Question: I would like to ask if someone knows how to manage the palette indicators in gnuplot, I want it to fit with my colors(12) and not to be added automatically
my code is
'''
set palette model HSV
set palette rgb 3,2,2
set palette maxcolors 12
set view map
set size square
set key off
set title "Neural network output (fitted curve)"
set xlabel "x"
set ylabel "y"
set zlabel "z"
set xrange [ -7.6625930750000002 : 27.166801390000000 ]
set yrange [ 0.35422432799999998 : 30.163194489999999 ]
set zrange [ -55.934824620000001 : 2.4059901000000002E-002 ]
set grid
set terminal png size 1200,900
set output "output/fitted_curve.png "
splot "output/plot_data_pl.txt " with points palette pt 7 ps 1
'''

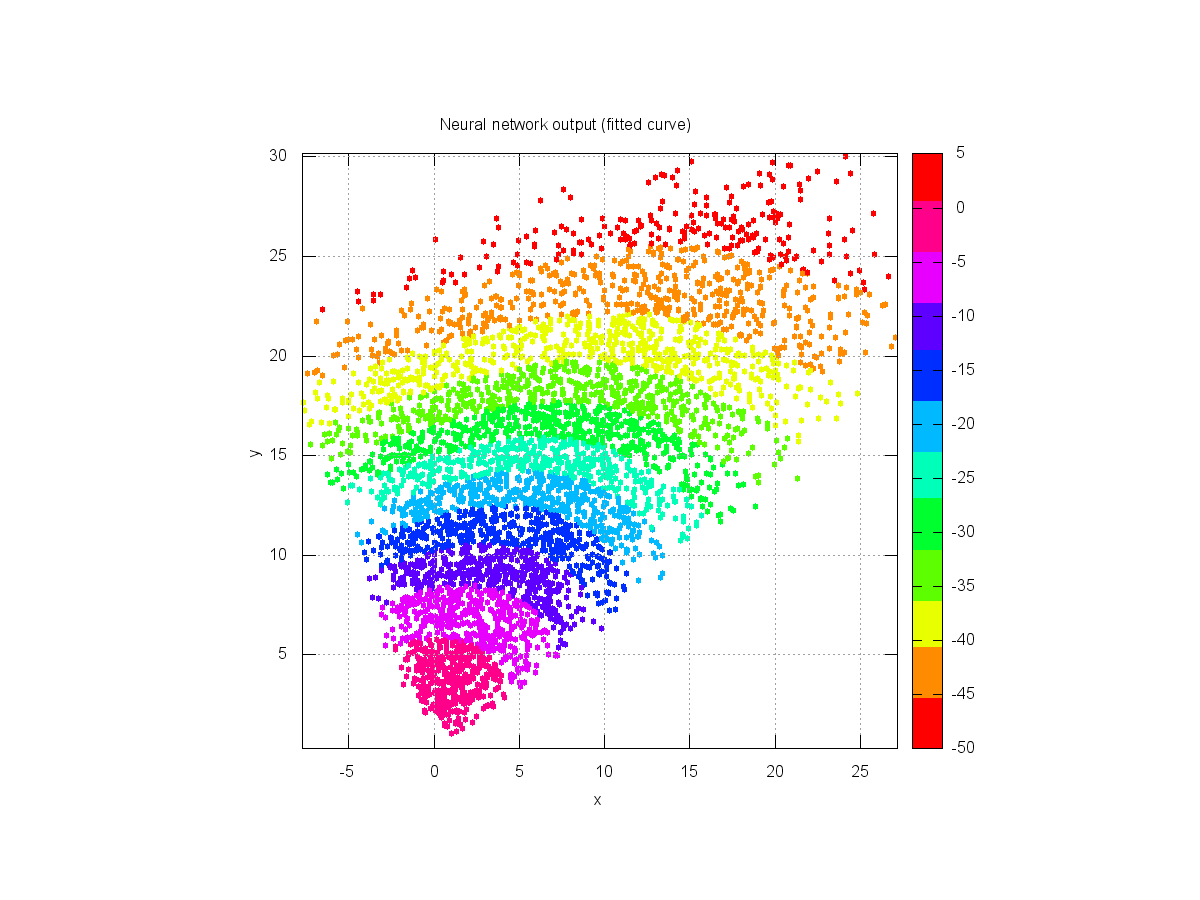
Answer: For the maximum flexibility, you should define your own 'palette'.
Here is what I once did to obtain a plot with 7 distinct colors. Thereby, I can also define which color represents a given range of values.
'''
set palette defined (0 "black", 0.5 "black", 0.5 "red", 1.5 "red", 1.5 "orange-red", 2.5 "orange-red", 2.5 "orange", 3.5 "orange", 3.5 "yellow", 4.5 "yellow", 4.5 "light-green", 5.5 "light-green", 5.5 "green", 6.5 "green")
'''
<URL>
Hence, you actually have to define from / to which value you want a color to span.
Of course, you can use rgb definitions for your color. A list of gnuplot-defined colors is <URL>.
For the sake of completeness, here is the entire code I used:
'''
set view map
set pm3d
set term pngcairo crop font 'lmroman10,32' size 1152,864
set border lw 2
set palette defined (0 "black", 0.5 "black", 0.5001 "red", 1.5 "red", 1.5001 "orange-red", 2.5 "orange-red", 2.5001 "orange", 3.5 "orange", 3.5001 "yellow", 4.5 "yellow", 4.5001 "light-green", 5.5 "light-green", 5.5001 "green", 6.5 "green")
set xlab 'time step ' offset 0,1
set xtics 2500 offset 0,0.65
set ylab 'position [cell]' offset +.5,0
set cblab 'velocity [cells/(time step)]' offset -.8,0
set cbtics offset -1.2,0
set xrange[100000:110000]
set yrange[0:10000]
set cbrange[0:6.5]
set style line 1 lt 1 lc rgb "blue" lw .85 pt 6 ps .6
splot '6.csv' u (($1)):($2):($3) w p palette t '', 'data.csv' u (($1)):($2):($3*0) w l ls 1 t '', 'data2.csv' u (($1)):($2):($3*0) w l ls 1 t ''
'''